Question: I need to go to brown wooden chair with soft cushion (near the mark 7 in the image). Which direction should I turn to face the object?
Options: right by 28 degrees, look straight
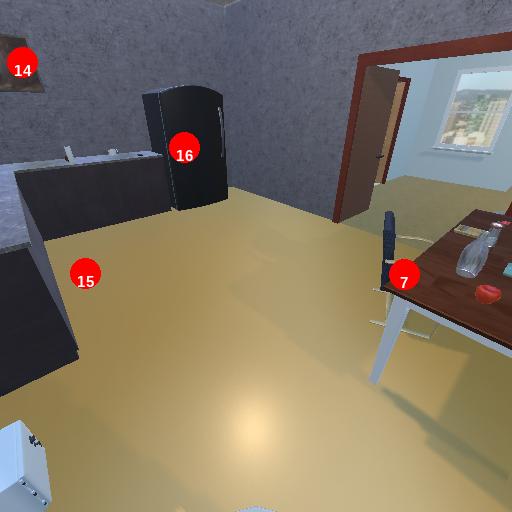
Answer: right by 28 degrees